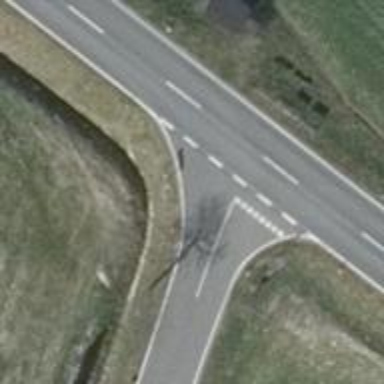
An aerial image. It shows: Secondary road with asphalt surface.